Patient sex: M
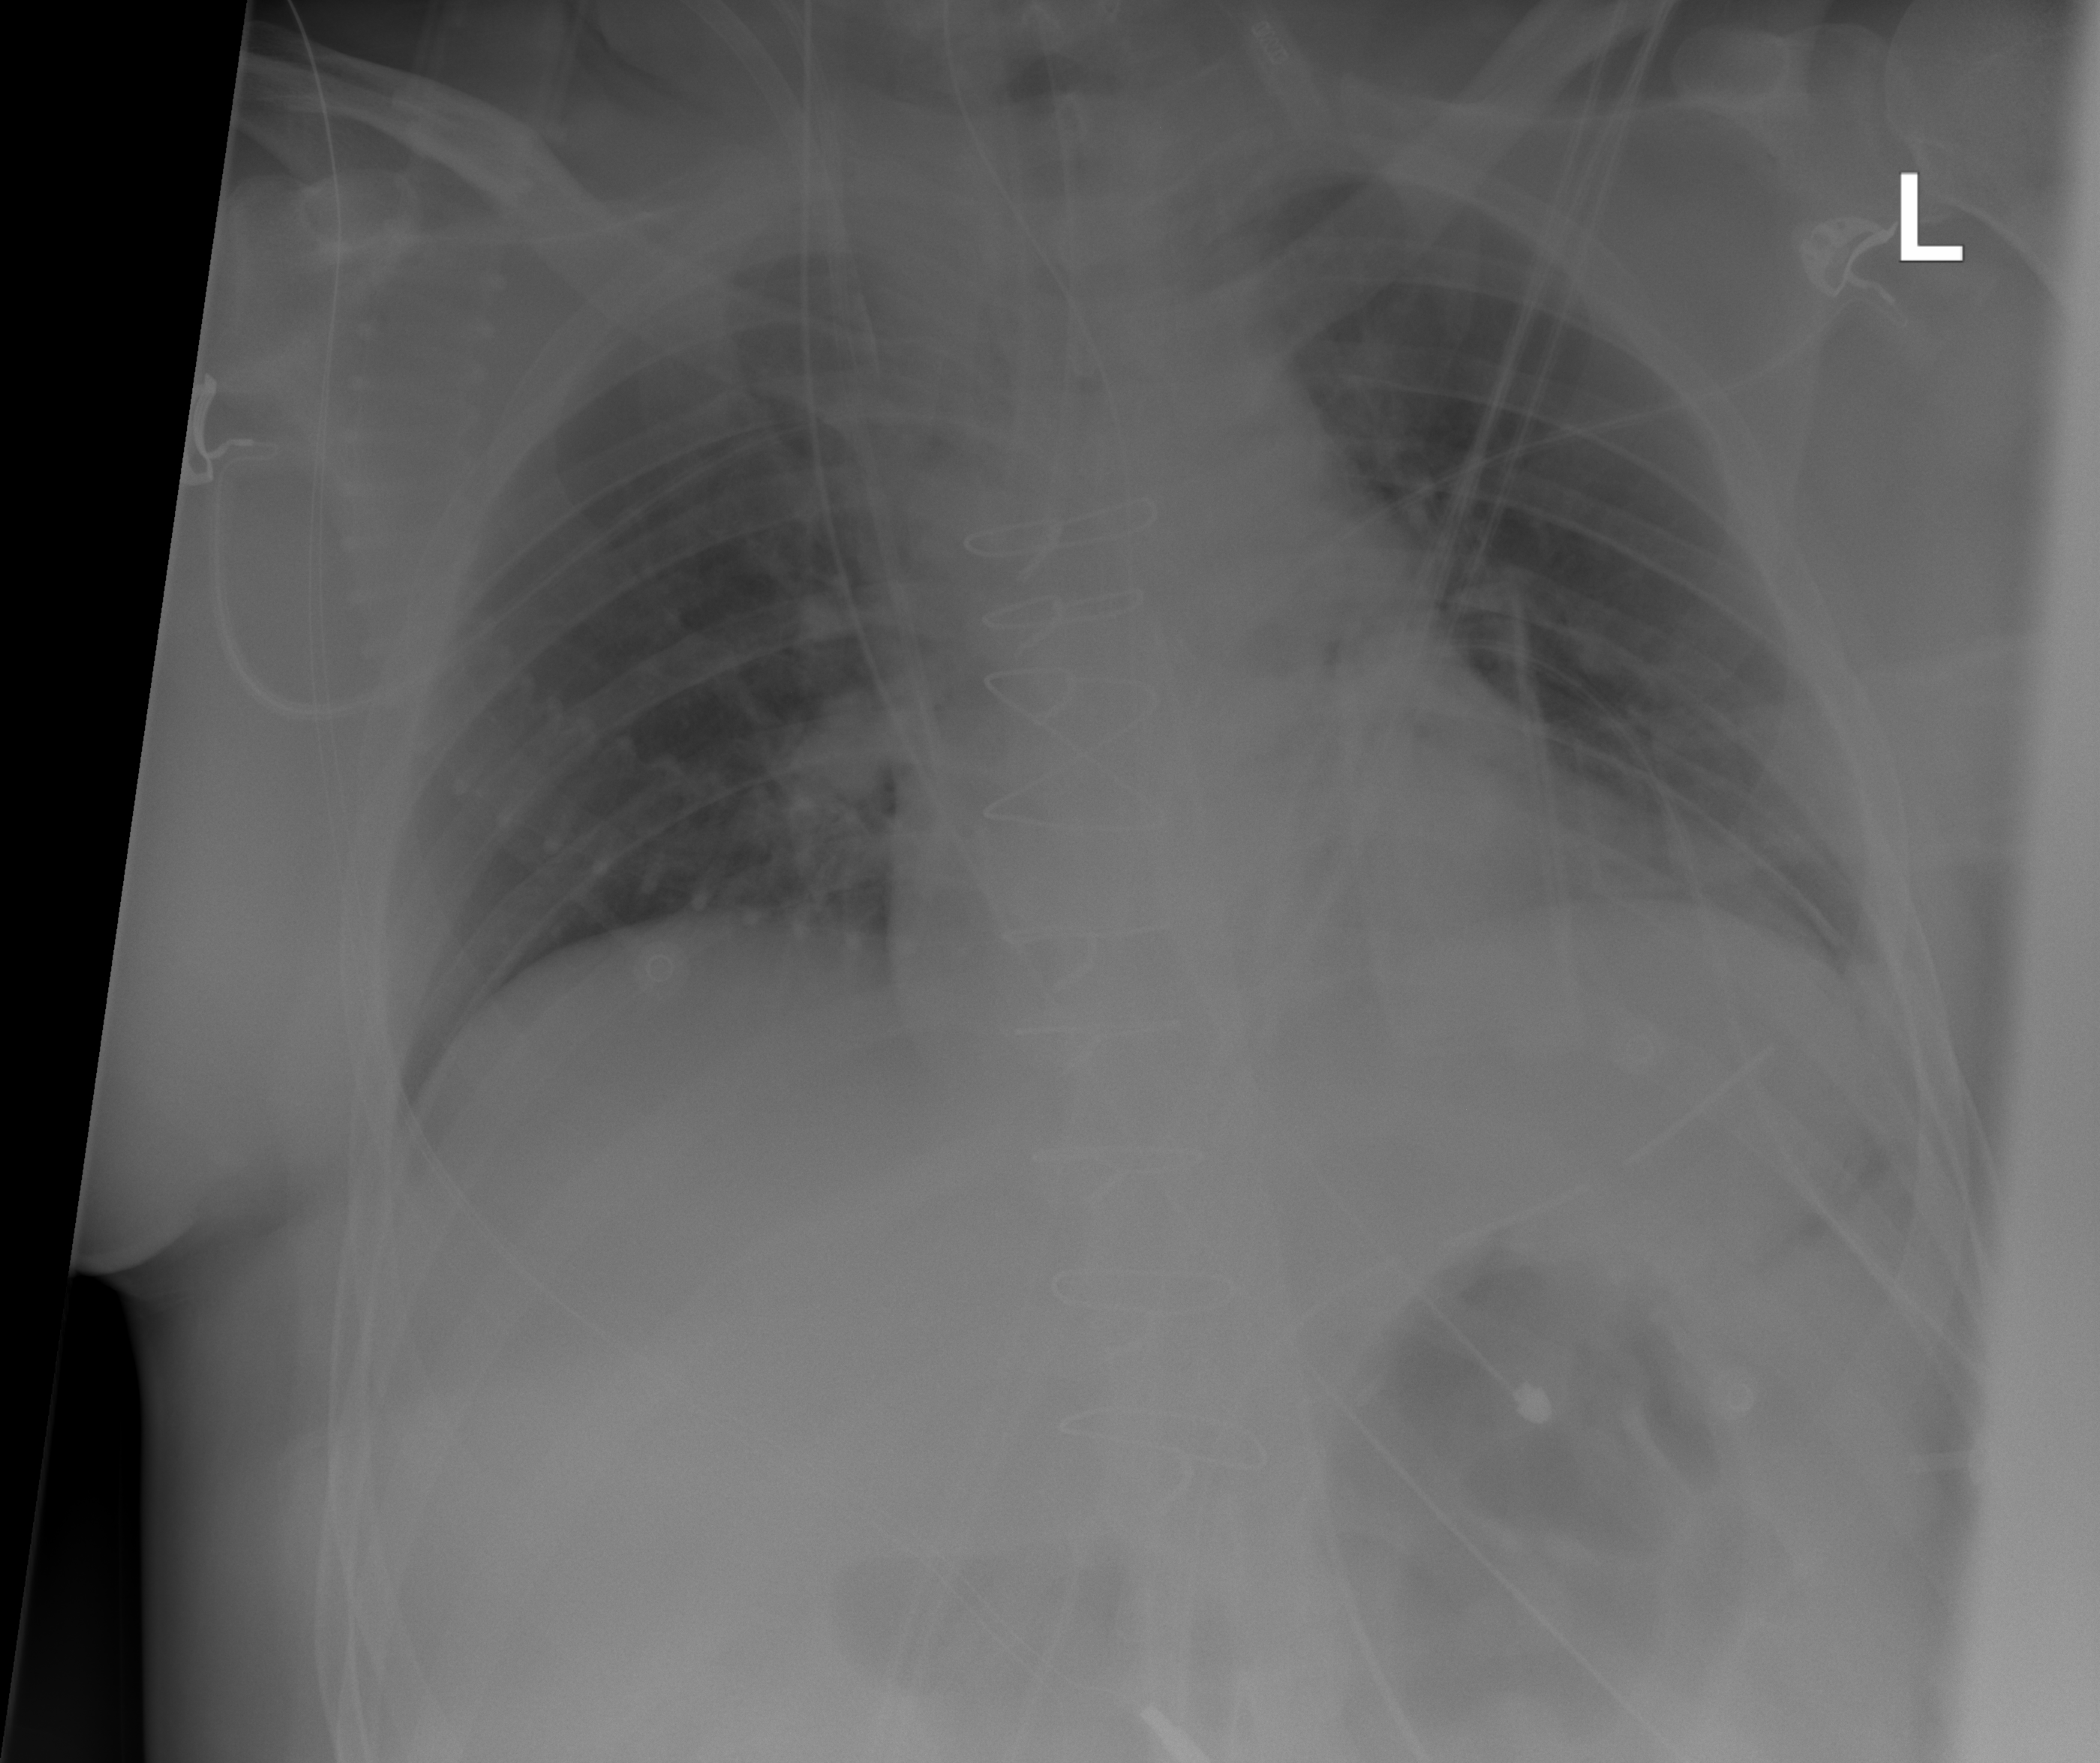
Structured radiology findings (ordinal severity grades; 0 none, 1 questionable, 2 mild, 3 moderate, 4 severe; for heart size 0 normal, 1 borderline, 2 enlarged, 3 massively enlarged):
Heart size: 2
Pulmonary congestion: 0
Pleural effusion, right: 1
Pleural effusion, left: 2
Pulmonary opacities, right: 0
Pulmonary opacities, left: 0
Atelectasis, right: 2
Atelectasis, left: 1